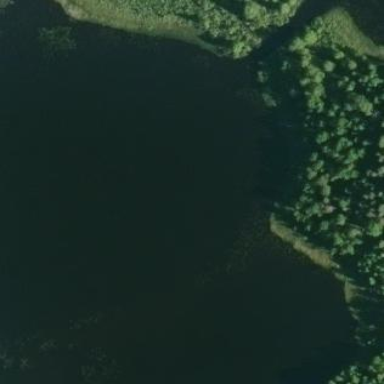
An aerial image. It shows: Serene pond surrounded by nature.